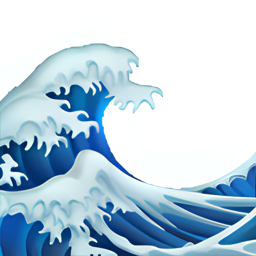
Name: water wave
Emoji: 🌊
Group: Travel & Places
Sub-group: sky & weather